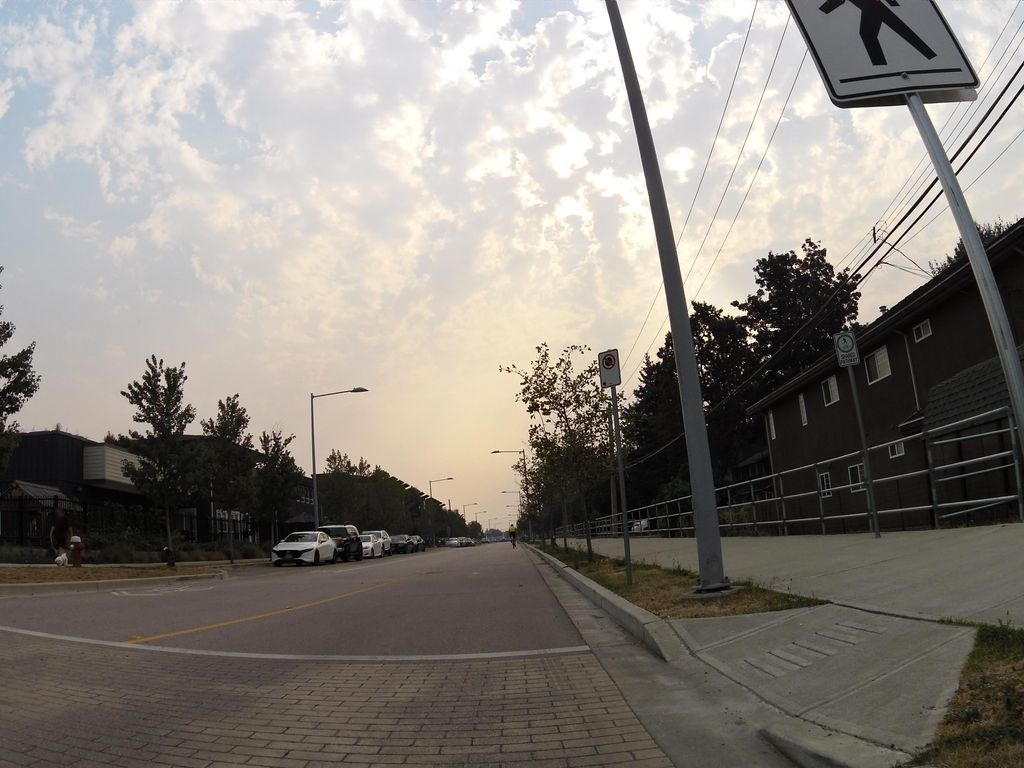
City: vancouver